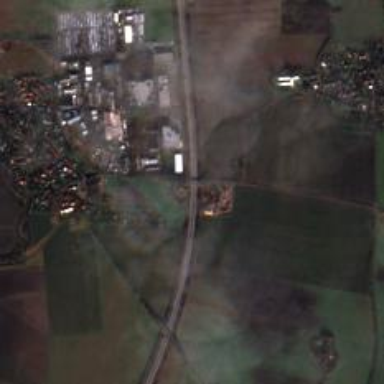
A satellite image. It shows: Motorway junction.